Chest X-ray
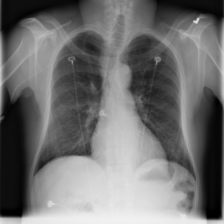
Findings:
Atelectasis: negative
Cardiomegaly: negative
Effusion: negative
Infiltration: negative
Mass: negative
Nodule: negative
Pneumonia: negative
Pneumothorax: negative
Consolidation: negative
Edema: negative
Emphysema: negative
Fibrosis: negative
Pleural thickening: negative
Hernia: negative